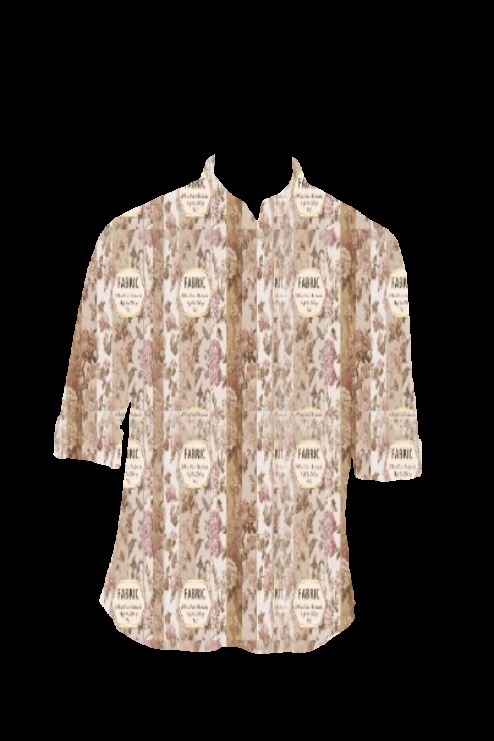
beige multi floral print button up tee